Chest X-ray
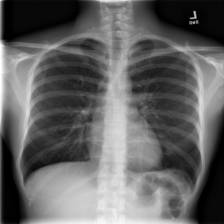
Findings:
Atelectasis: negative
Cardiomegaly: negative
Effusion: negative
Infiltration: negative
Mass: negative
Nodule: negative
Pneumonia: negative
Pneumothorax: negative
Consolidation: negative
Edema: negative
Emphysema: negative
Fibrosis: negative
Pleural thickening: negative
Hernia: negative